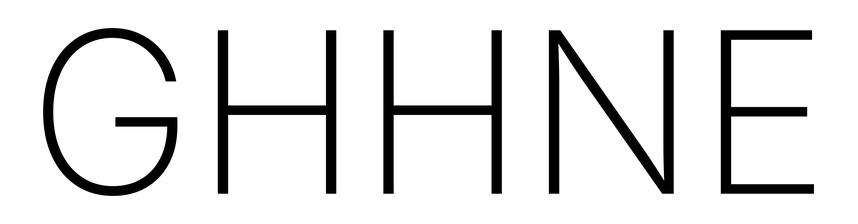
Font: Inter_ExtraLight